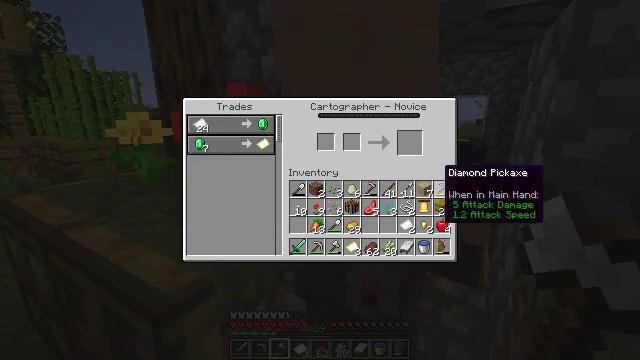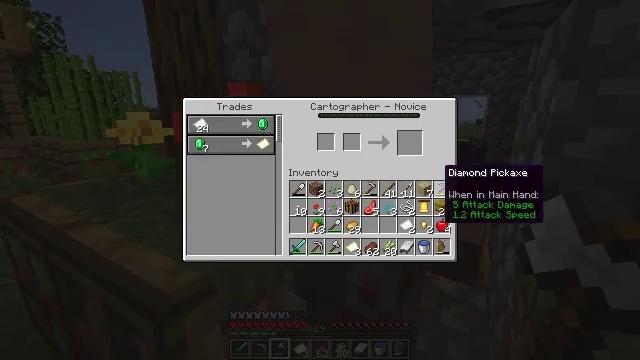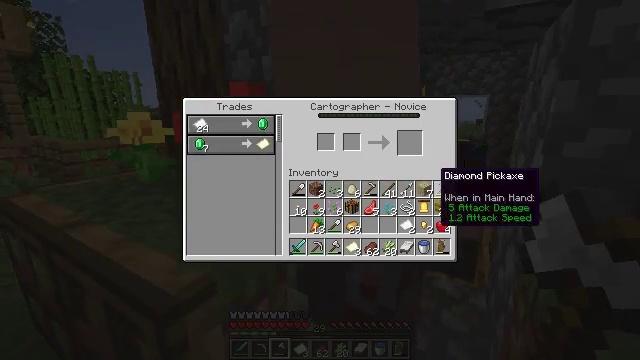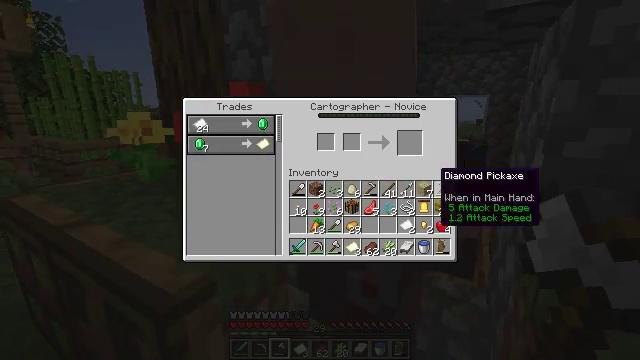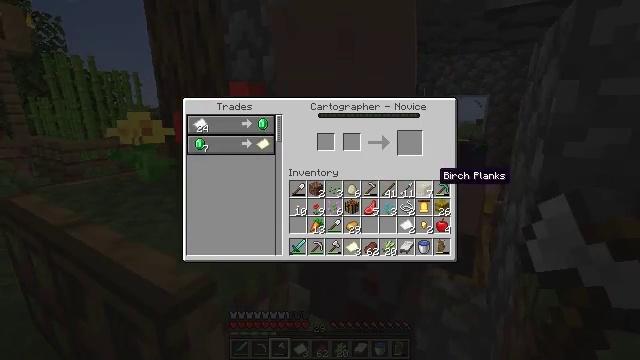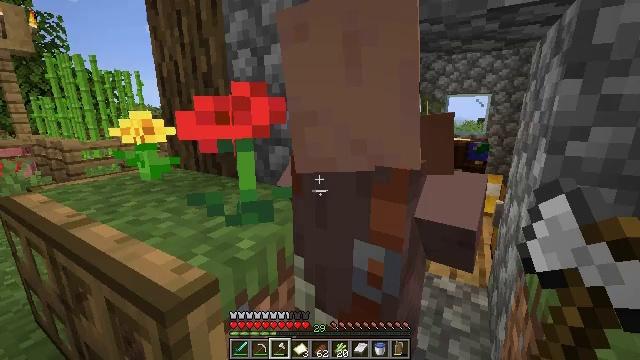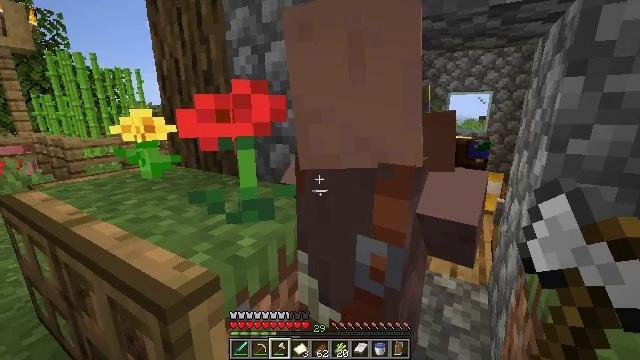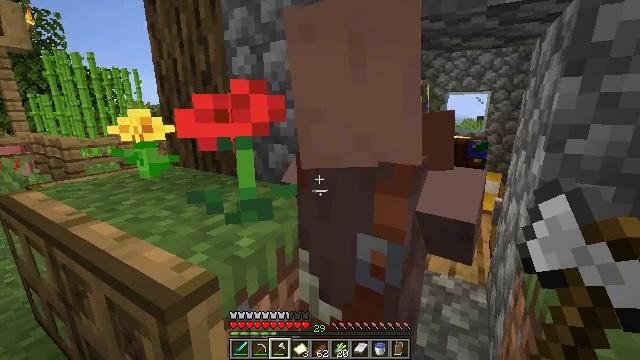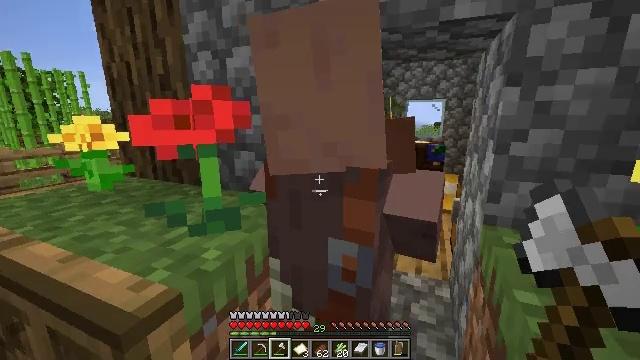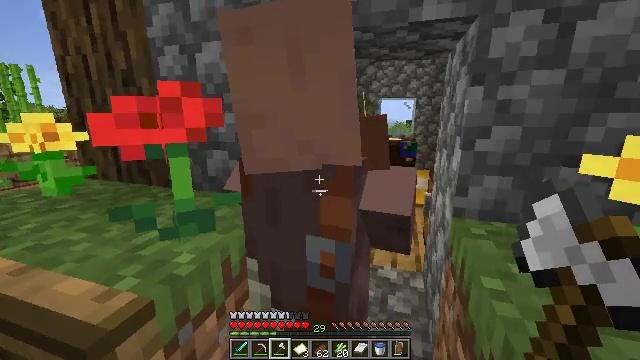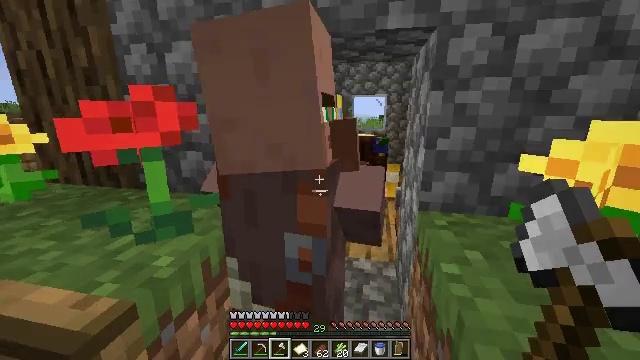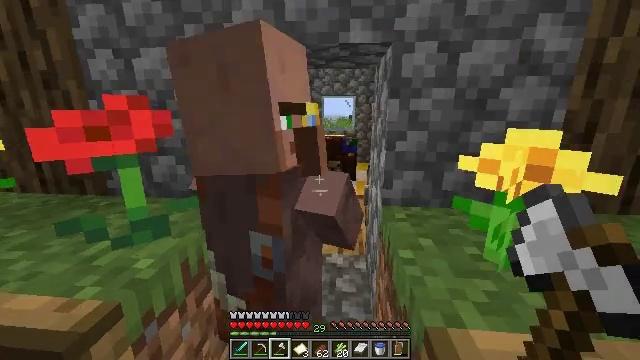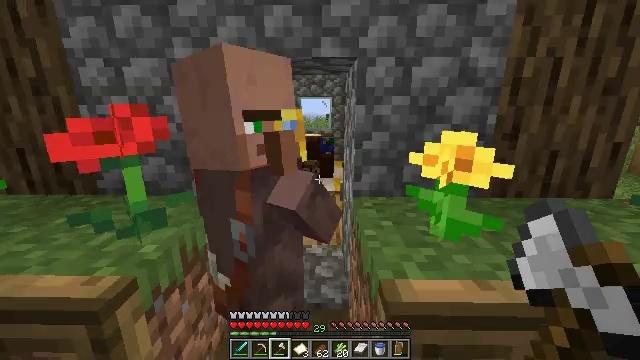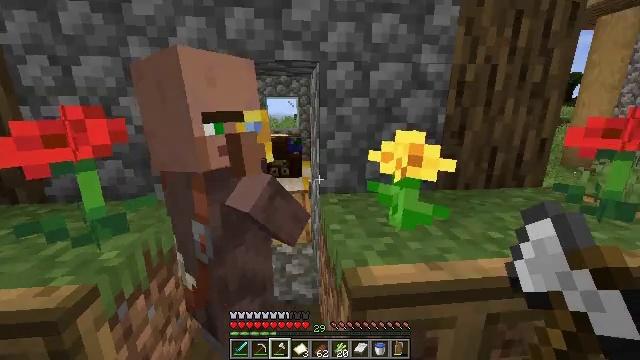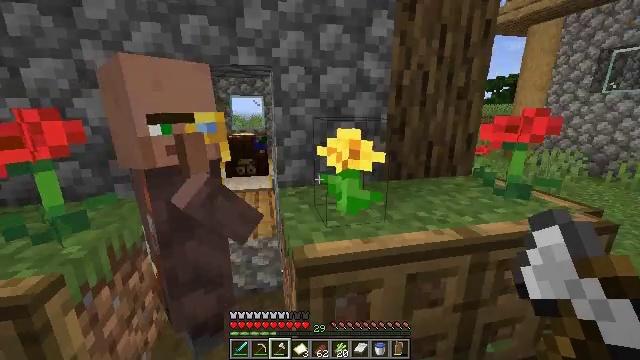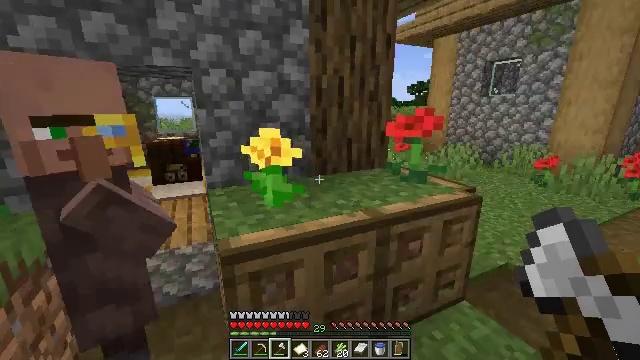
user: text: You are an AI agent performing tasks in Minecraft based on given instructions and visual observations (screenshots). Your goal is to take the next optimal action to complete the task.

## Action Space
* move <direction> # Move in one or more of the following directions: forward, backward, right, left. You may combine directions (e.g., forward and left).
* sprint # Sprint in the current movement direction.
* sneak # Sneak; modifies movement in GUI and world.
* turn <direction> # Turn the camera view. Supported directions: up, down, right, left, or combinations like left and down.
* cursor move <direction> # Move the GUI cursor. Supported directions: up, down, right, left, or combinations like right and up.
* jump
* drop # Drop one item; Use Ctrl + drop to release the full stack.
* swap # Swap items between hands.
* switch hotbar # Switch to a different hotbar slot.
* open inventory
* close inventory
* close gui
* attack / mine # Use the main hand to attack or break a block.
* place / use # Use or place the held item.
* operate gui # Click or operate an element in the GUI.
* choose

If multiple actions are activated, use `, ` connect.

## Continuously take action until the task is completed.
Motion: motion action
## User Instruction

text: Break the hay block to collect it.
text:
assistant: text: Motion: move back and move right
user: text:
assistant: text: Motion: move back and move right
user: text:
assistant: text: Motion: move right
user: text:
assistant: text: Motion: no_op
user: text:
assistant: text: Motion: no_op
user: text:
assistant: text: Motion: no_op
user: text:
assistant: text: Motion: no_op
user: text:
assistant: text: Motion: turn right and up
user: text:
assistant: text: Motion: turn right
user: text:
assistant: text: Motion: move back, turn right and down
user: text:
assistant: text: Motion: move back, turn right
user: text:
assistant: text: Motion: move back, turn right
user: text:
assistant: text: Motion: move back and move right, turn right
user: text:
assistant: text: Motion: move back and move right, turn right
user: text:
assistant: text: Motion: move back and move right, turn right
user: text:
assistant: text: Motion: move right, turn right and up
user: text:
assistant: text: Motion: move right, turn right
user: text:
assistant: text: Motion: move right, turn right
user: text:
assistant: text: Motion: move right, turn right and up
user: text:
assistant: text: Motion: move right, turn right
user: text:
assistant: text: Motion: move forward and move right, sprint
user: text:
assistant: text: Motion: move forward and move right, sprint
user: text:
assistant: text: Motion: move forward, sprint
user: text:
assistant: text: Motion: move forward, sprint
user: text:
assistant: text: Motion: move forward, sprint, turn right
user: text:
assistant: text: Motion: move forward, sprint, turn right
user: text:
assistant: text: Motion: move forward, sprint, turn right
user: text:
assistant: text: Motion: move forward, sprint
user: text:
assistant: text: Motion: move forward, sprint
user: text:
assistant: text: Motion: move forward, sprint, turn left